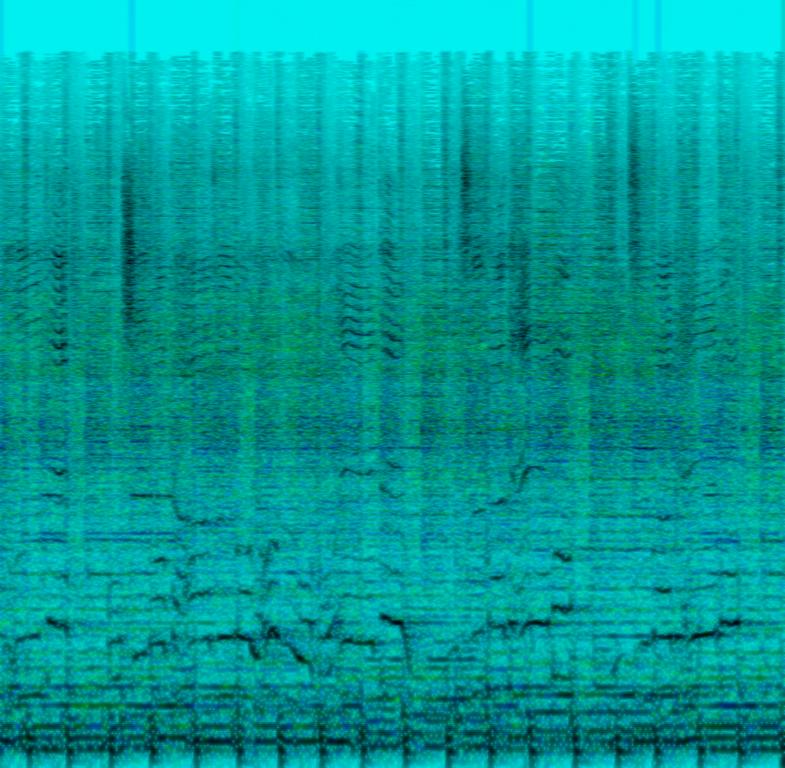
This is a pop rock music piece being performed in the studio. There is a male vocalist singing melodically in the lead. The electric guitar is playing a simple tune with the bass guitar in the background. The acoustic drums are playing an upbeat rhythm with off-beat hi-hat strokes. The atmosphere is energetic. This piece could be used as the opening theme of a Korean teenage drama TV series.